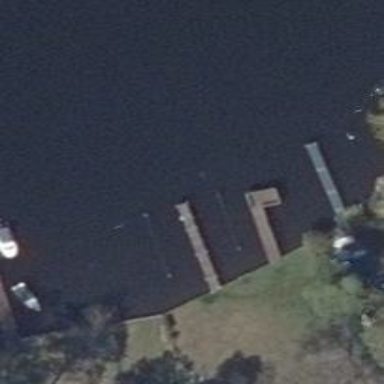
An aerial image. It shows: Man-made pier.